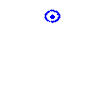
Particle: proton